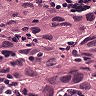
Metastatic tissue present: yes